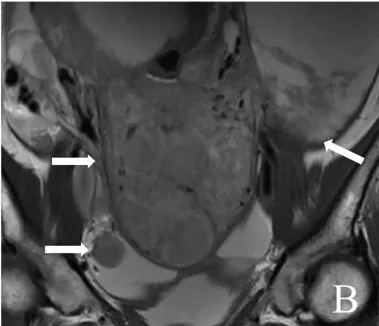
A 46-year-old patient with diffuse uterine leiomyomatosis (DUL) with peritoneal disseminated leiomyoma (DPL). (A-D) A large mass was observed in the anterior wall of the uterus. In addition, multiple masses were also observed in the posterior wall of the uterus and the abdominal and pelvic cavities beside the peritoneum (arrow). The masses above the myometrium and beside the peritoneum showed low signal intensity on sagittal T2WI, mild signal intensity on sagittal T1WI, and greater signal intensity on DWI. T2WI, T2-weighted imaging; T1WI, T1-weighted imaging; DWI, diffusion-weighted imaging.
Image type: radiology (mri)